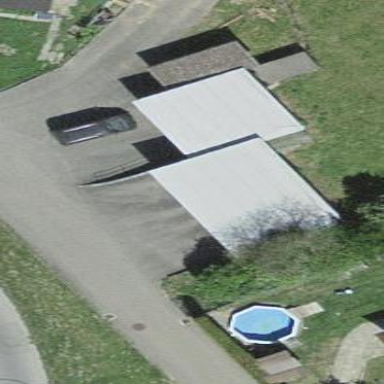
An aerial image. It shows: Garage.